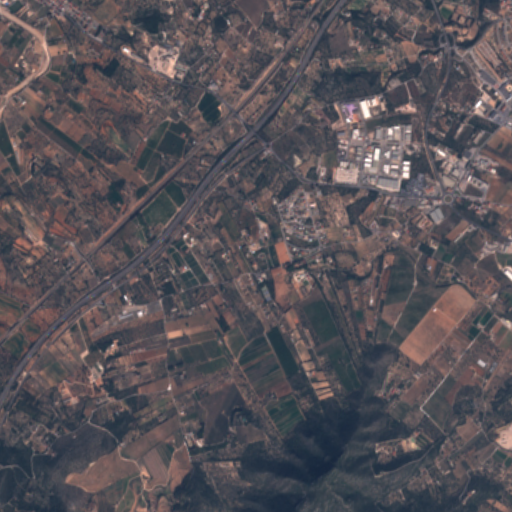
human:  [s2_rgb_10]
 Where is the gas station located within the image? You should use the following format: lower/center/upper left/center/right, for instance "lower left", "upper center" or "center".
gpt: The gas station is located in the upper right of the image.
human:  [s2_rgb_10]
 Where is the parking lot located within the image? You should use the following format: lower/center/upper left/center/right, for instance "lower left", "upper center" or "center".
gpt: The parking lot is located in the upper right of the image.
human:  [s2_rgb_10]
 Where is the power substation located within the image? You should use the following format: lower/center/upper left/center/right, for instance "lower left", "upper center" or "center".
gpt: The power substation is located in the upper right of the image.
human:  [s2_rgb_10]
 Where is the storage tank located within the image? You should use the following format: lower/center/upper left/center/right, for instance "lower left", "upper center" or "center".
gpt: The storage tank is located in the lower right of the image.
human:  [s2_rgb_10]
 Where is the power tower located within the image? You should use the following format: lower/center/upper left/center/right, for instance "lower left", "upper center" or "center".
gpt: There is no power tower in the image.